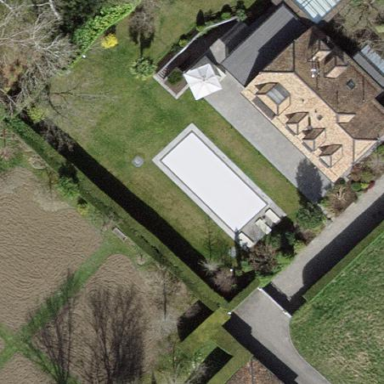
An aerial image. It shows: Swimming pool located in leisure land.